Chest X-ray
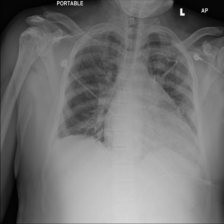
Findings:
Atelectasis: negative
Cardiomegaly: positive
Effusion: negative
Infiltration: negative
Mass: negative
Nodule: negative
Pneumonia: negative
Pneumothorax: negative
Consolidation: positive
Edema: negative
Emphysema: negative
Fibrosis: negative
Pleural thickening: negative
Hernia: negative